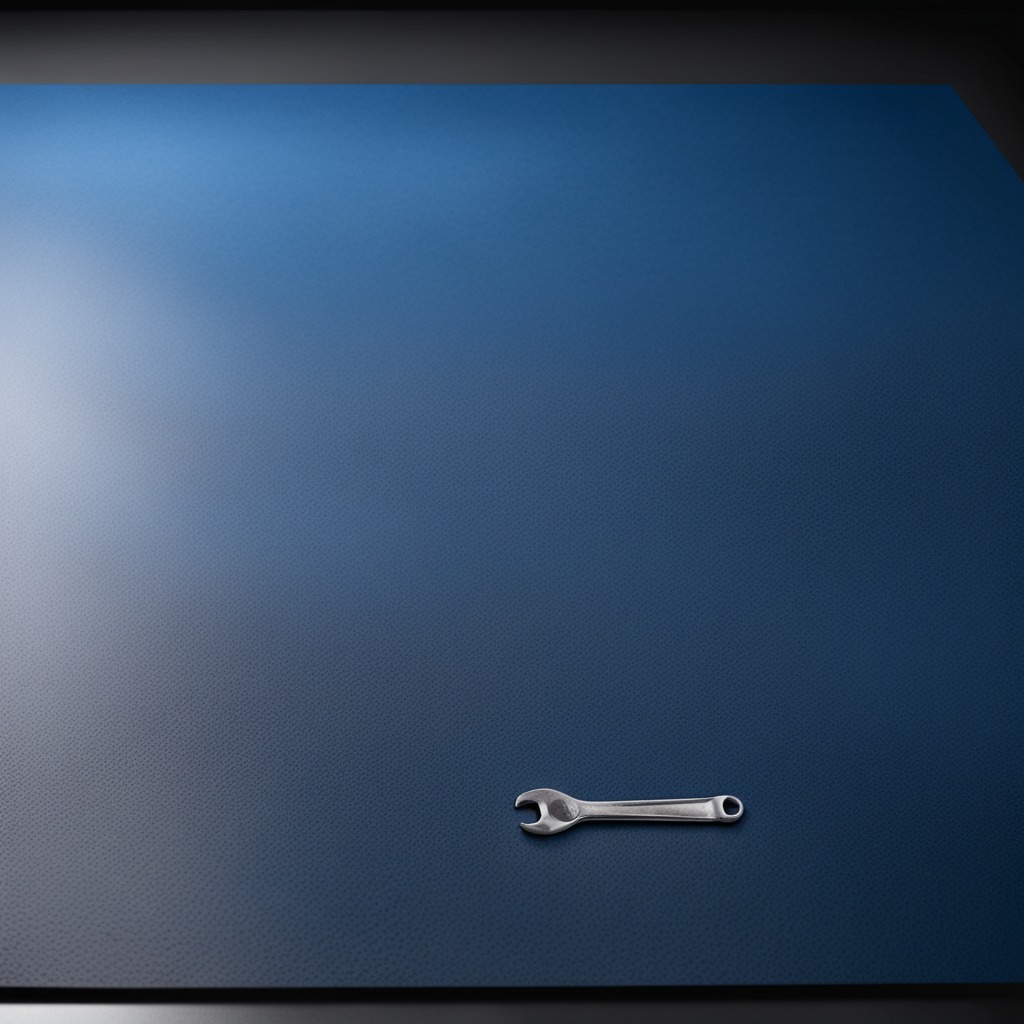
An wrench lies on a clean granite tabletop covered with a blue rubber mat inside a workshop under bright overhead lighting crisp shadows high clarity worn but beneath the mat.